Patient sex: M
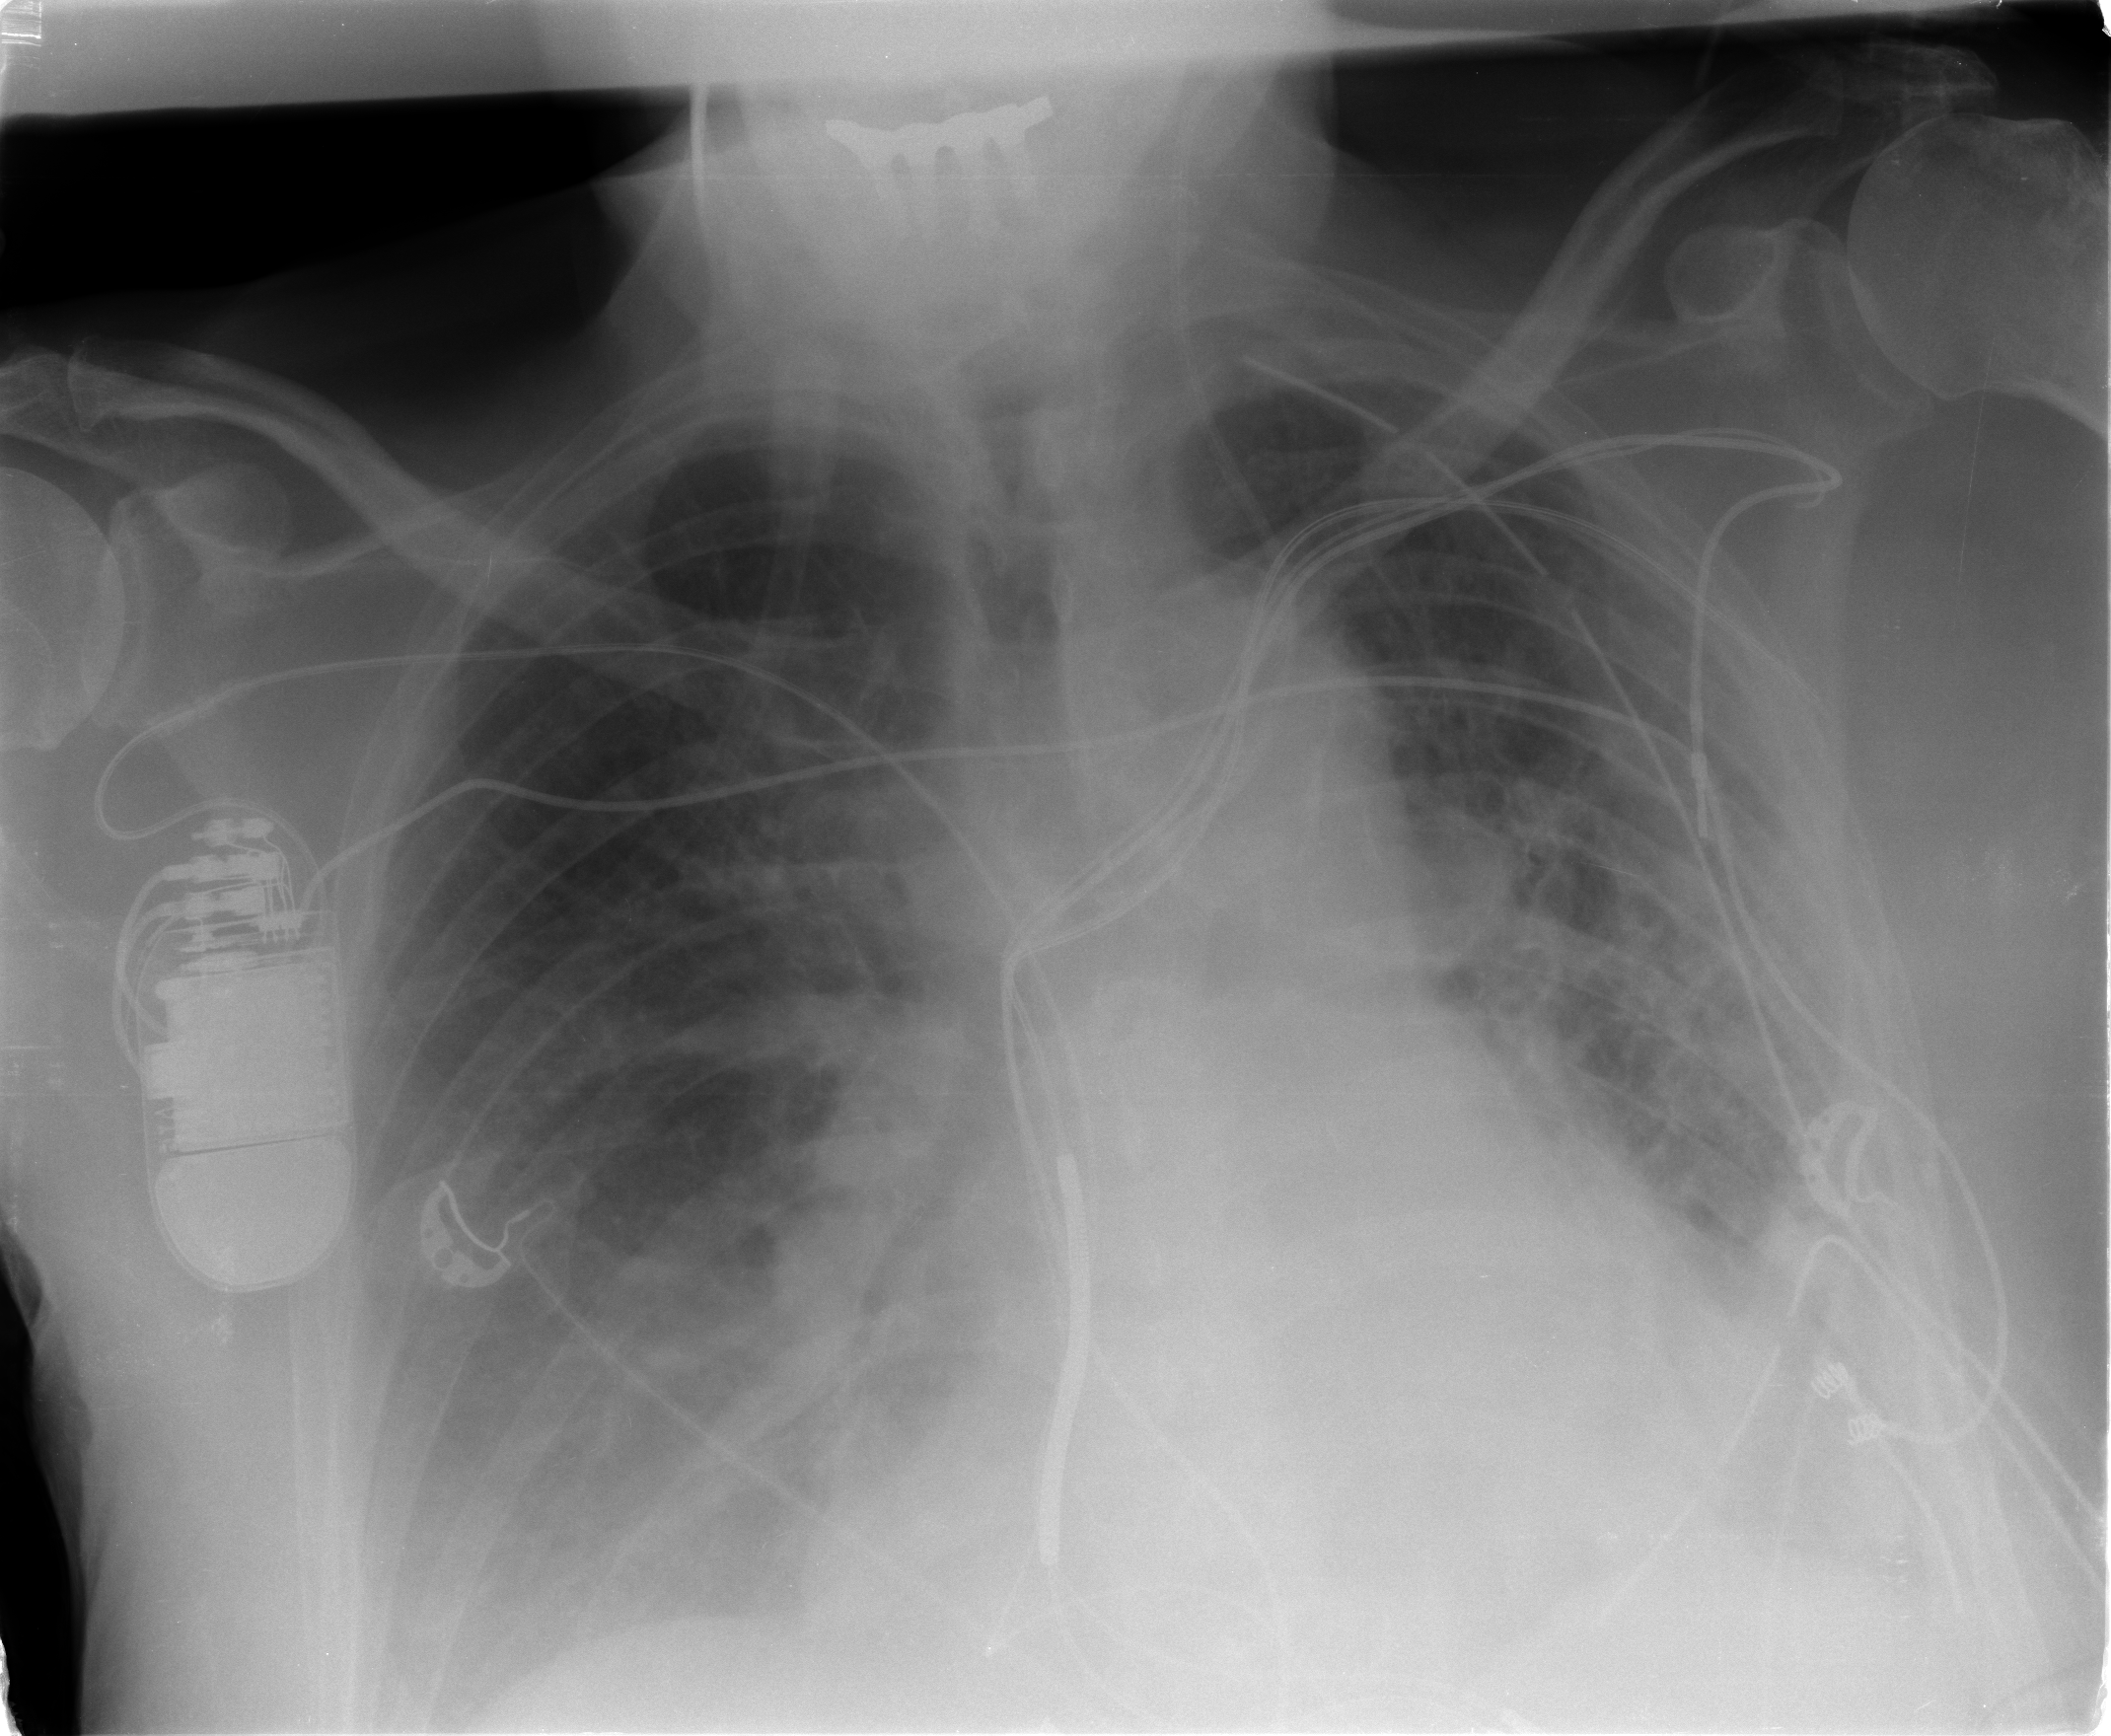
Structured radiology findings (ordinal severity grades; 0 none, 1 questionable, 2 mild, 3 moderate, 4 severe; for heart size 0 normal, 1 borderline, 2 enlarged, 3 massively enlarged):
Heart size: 3
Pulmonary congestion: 3
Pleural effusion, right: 0
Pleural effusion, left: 3
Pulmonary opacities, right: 2
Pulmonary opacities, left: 3
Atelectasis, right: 1
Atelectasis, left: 3